Question: I'm trying to create a 'Pivot' control with 2 'PivotItem's, as follows:
'''
<Grid x:Name="ContentPanel" Grid.Row="1" Margin="12,0,12,0">
<phone:Pivot HorizontalAlignment="Left" Height="300" Title="" Width="300" VerticalAlignment="Bottom">
<!--Pivot item one-->
<phone:PivotItem >
<phone:PivotItem.Header>
<TextBlock Text="item1" FontSize="30" FontFamily="Arial" Margin="0,30,0,0"/>
</phone:PivotItem.Header>
<Grid/>
</phone:PivotItem>
<!--Pivot item two-->
<phone:PivotItem >
<phone:PivotItem.Header>
<TextBlock Text="item2" FontSize="30" FontFamily="Arial" Margin="0,30,0,0"/>
</phone:PivotItem.Header>
<Grid/>
</phone:PivotItem>
</phone:Pivot>
</Grid>
'''
The first 'PivotItem' is fine, but the second one is giving me the error "Value does not fall within expected range", e.g.:

What is the correct way to add multiple pivot items to a Pivot control?
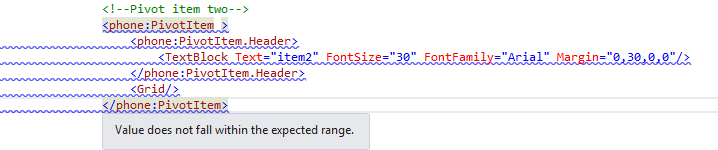
Answer: This appears to be a non-issue. That error disappears when I build the application.